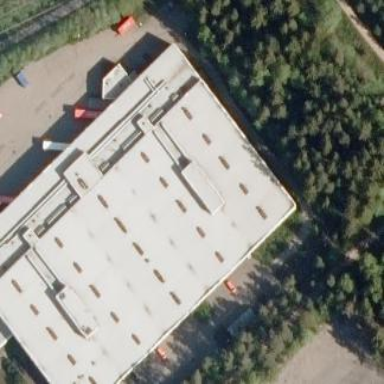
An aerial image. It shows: Warehouse with flat roof.